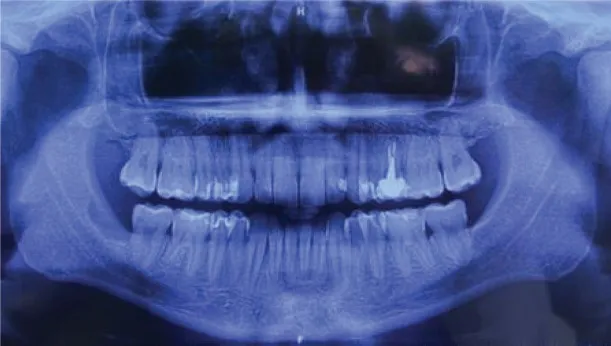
Panoramic radiograph of the maxillary. A radiolucent cystic and osteolytic lesion localised in the retromolar trigone can be seen in proximity to teeth 47 and 48.
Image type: radiology (x_ray)